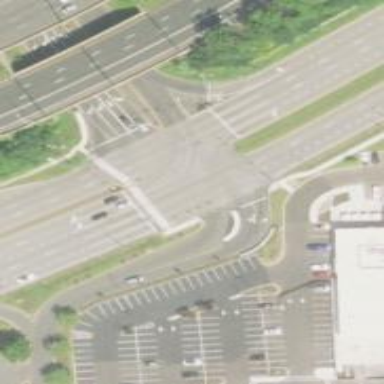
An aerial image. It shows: Marked road crossing with pedestrian island.